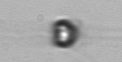
Label: Apedinella